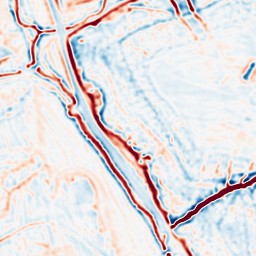
Category: multiscale
Decomposition family: log
Decomposition parameters: sigma: 2
Upsampling method: quintic
Upsampling parameters: scale: 8
Upsampling scale: 8